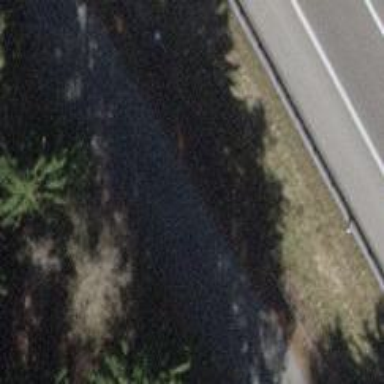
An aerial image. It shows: Unclassified road with asphalt surface.